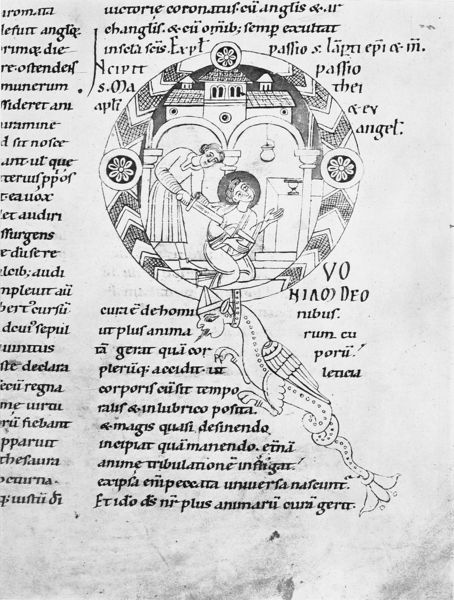
Titel: Das Stuttgarter Passionale
Institution: Stuttgart, Württembergische Landesbibliothek
Schlagwörter: flügel, kampf, mann, vogel, weiß, menschen, stadt, blume, blumen, grau, lampe, männer, rücken, schwarz, säule, zeichnung, dach, gebäude, haus, schloss, tiere, malerei, muster, rock, architektur, bibel, geschichte, mensch, mord, rahmen, tod, tot, bild, kirche, blatt, kreis, rund, schwanz, schrift, bogen, ornamente, verzierung, bögen, hängen, buch, burg, religion, druck, schwarz weiss, stich, seite, illustration, schwert, text, buchstabe, initiale, schlange, ritter, trommel, darstellung, altar, arkaden, buchdruck, buchseite, heiligenschein, rosette, jesus, teufel, zunge, sage, mittelalter, fabelwesen, struktur, heiliger, märtyrer, töten, drachen, drache, erdolchen, handschrift, legende, monster, latein, lateinisch, martyrium, kries, initial, erzählung, apostel, tire, buchmalerei, lazarus, fabeltier, matthäus, manuskript, buchmalerie, mandola, stundenbuch, buach, initialie, o